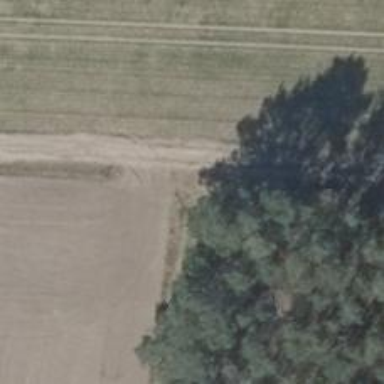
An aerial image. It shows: Grass track with grade4 quality surface.